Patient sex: M
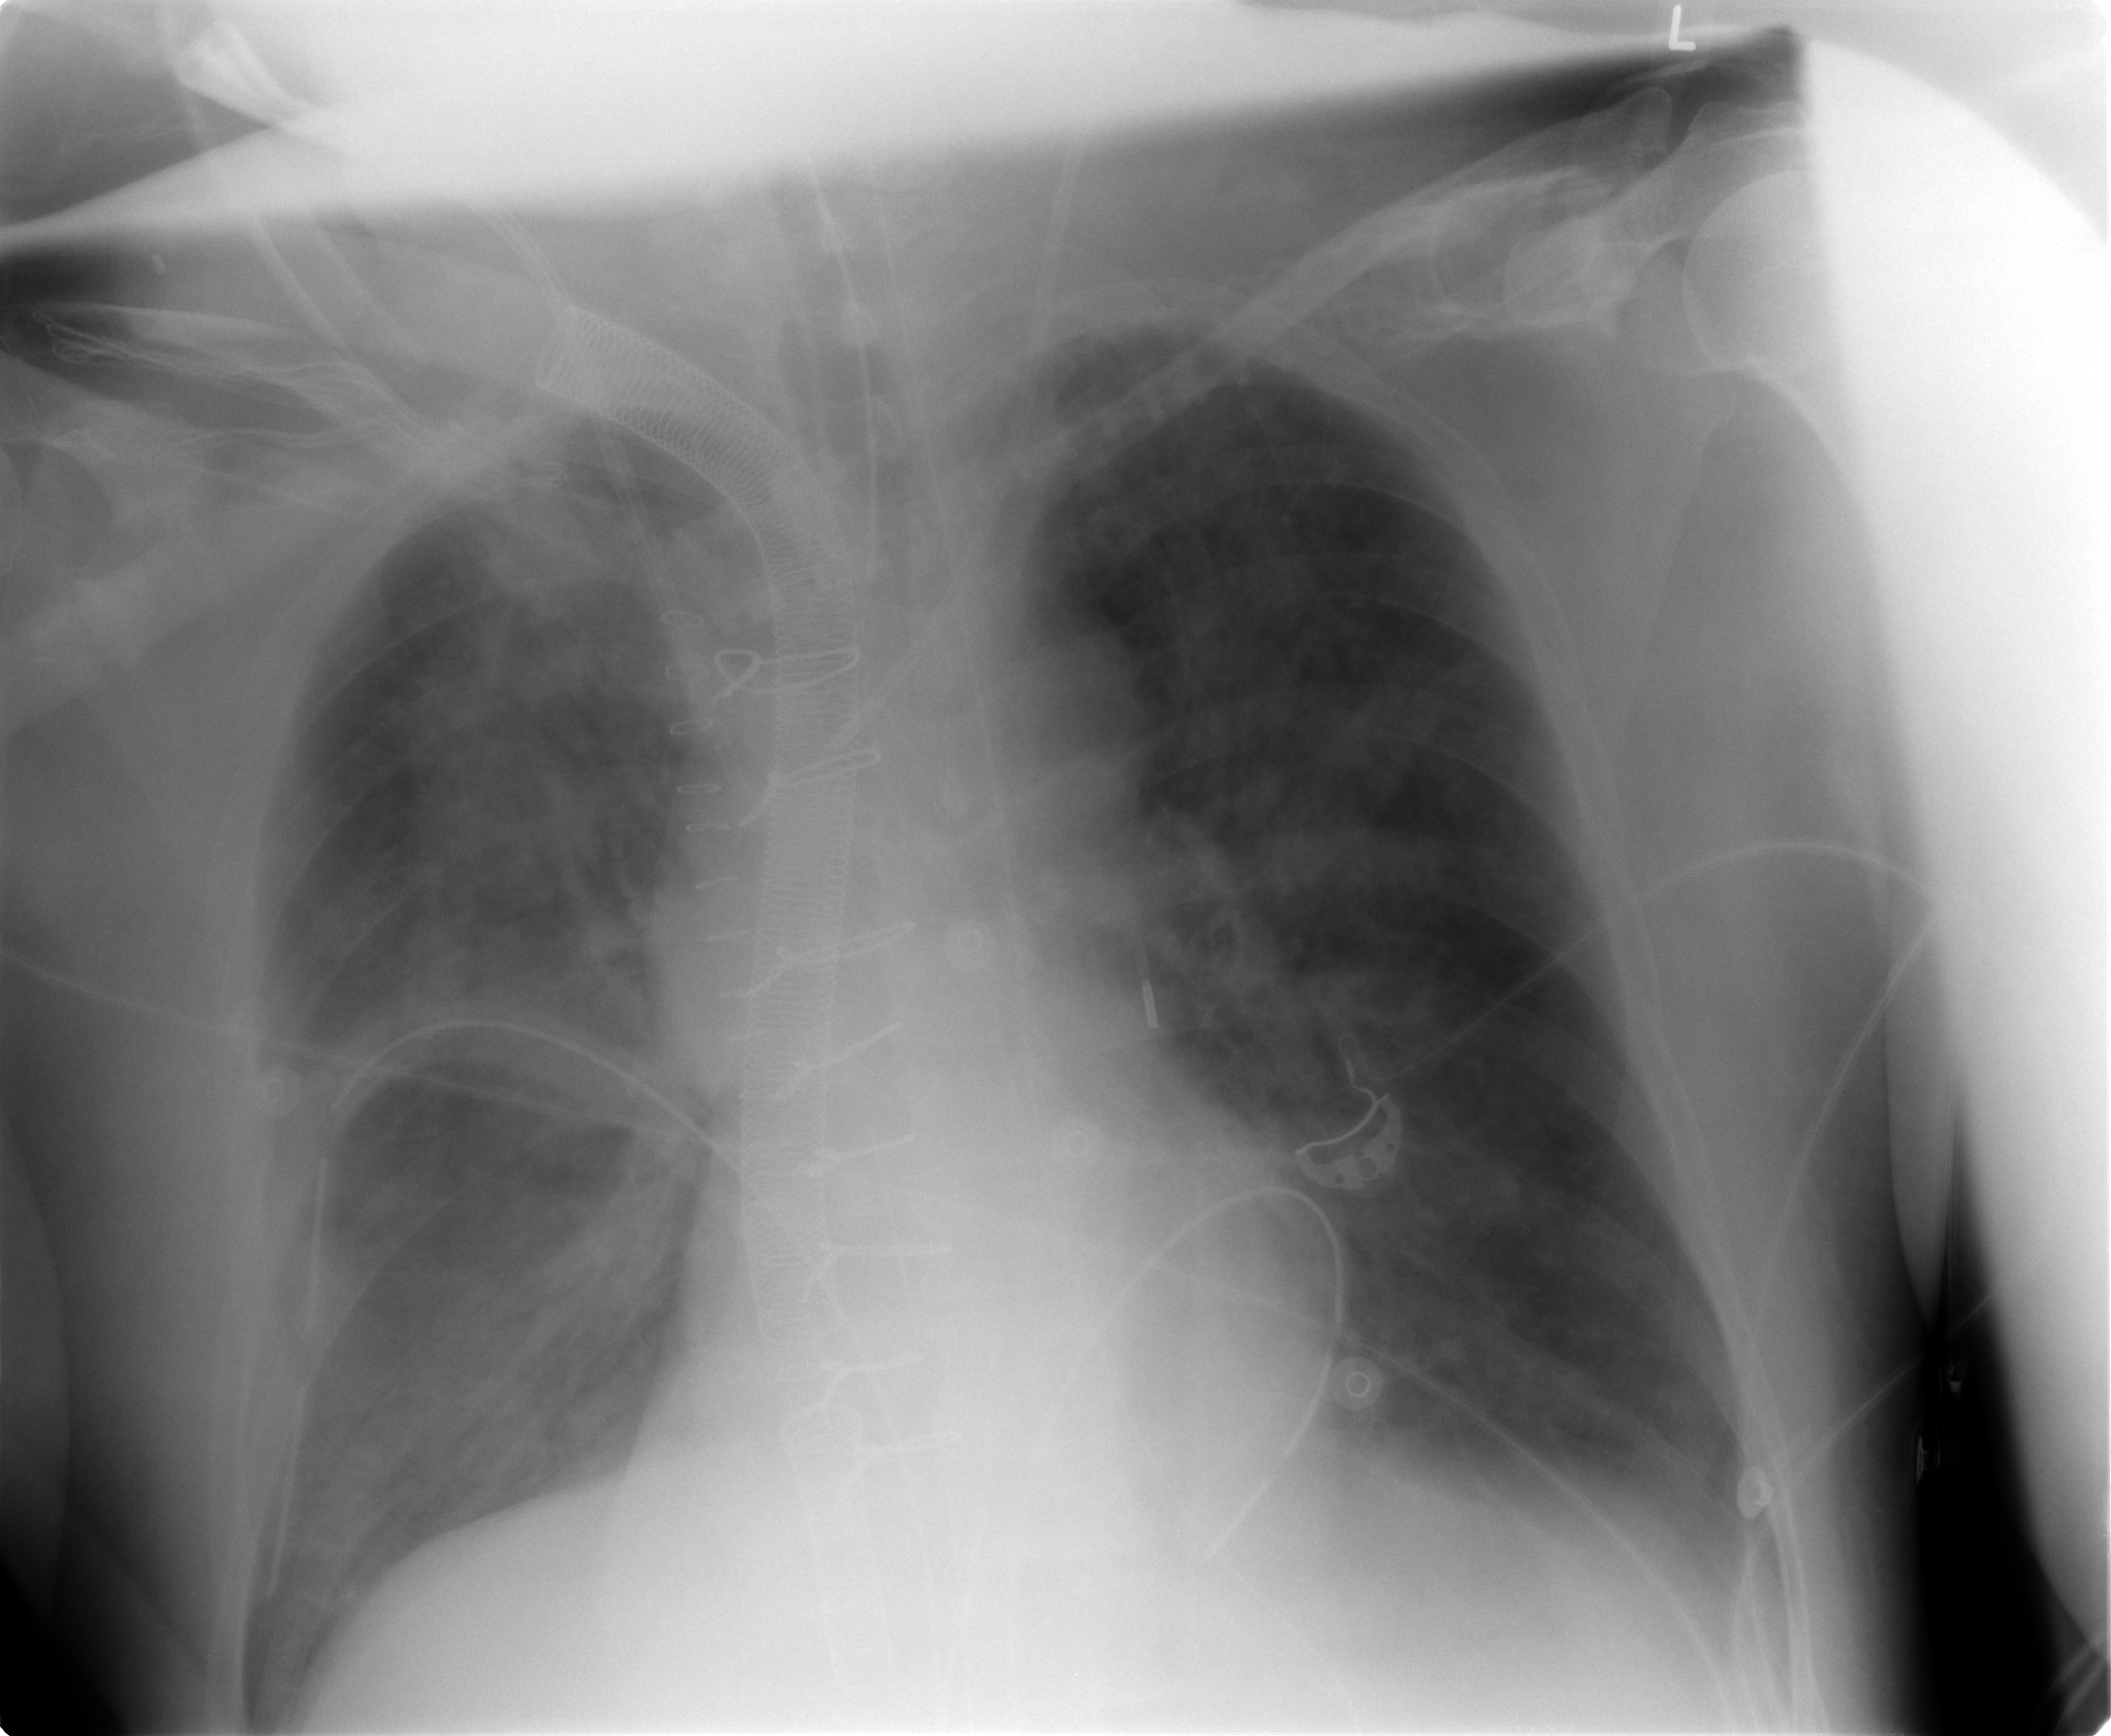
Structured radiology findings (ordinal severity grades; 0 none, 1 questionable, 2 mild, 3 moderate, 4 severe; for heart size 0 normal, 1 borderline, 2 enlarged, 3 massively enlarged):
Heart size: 0
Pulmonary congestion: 3
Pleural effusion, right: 0
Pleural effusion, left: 2
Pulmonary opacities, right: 4
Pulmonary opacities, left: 3
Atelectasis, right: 2
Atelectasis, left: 2